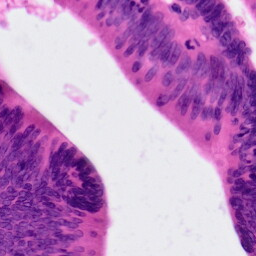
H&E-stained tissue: Colon